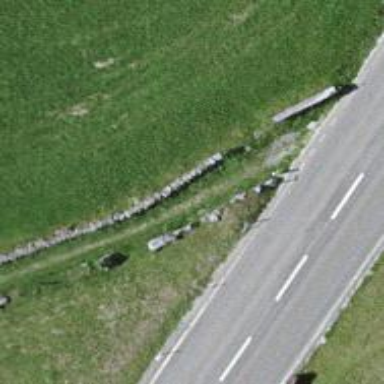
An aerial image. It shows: Dry stone wall barrier.